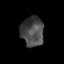
Tissue: lung
Cell type: Epithelial cells
Senescence score: 0.1657
Nuclear area (px): 662
Mean DAPI intensity: 72.597